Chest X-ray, PA view. Patient: 35 years old, sex M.
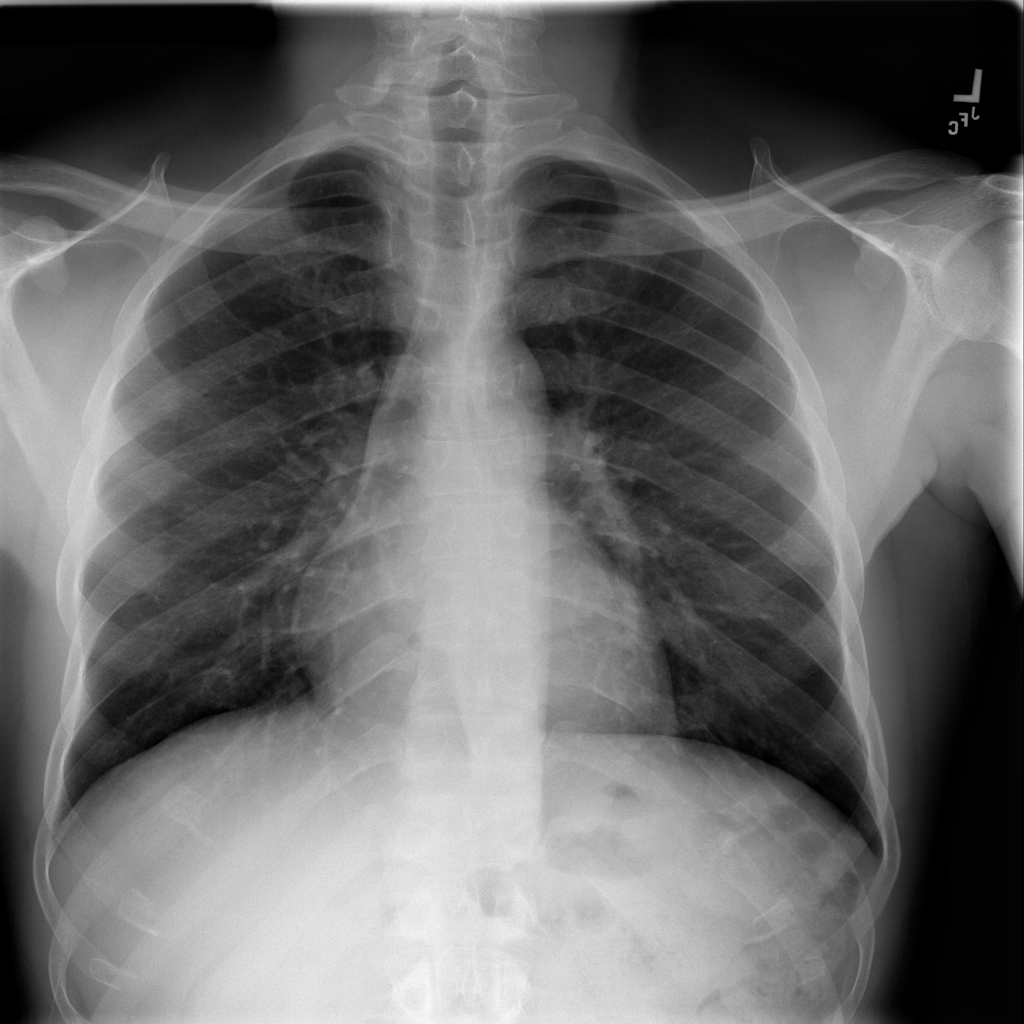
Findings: No Finding